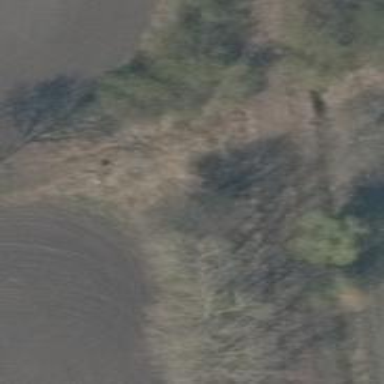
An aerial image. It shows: Hunting stand.